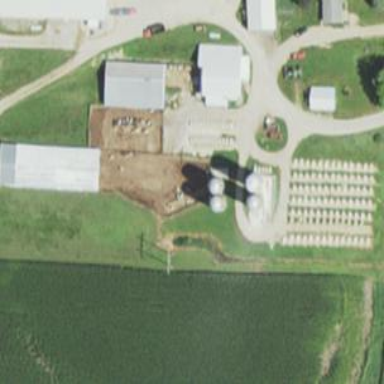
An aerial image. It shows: Silo.